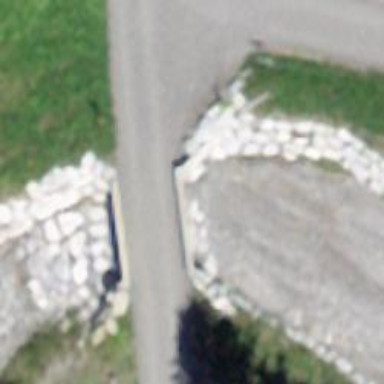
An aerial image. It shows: Residential road with bridge.